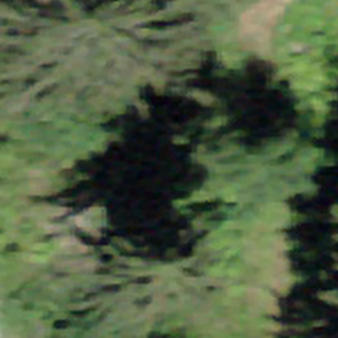
Label: other